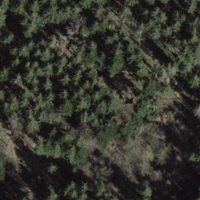
EUNIS habitat code: 43
Species observed at this site:
Veronica montana